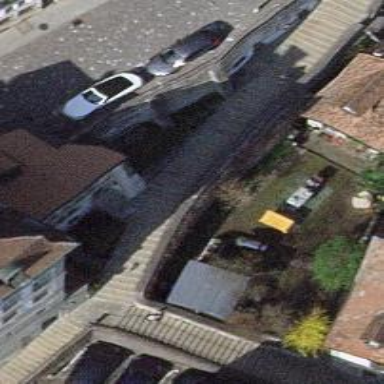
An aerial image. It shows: Steps made of cobblestone.